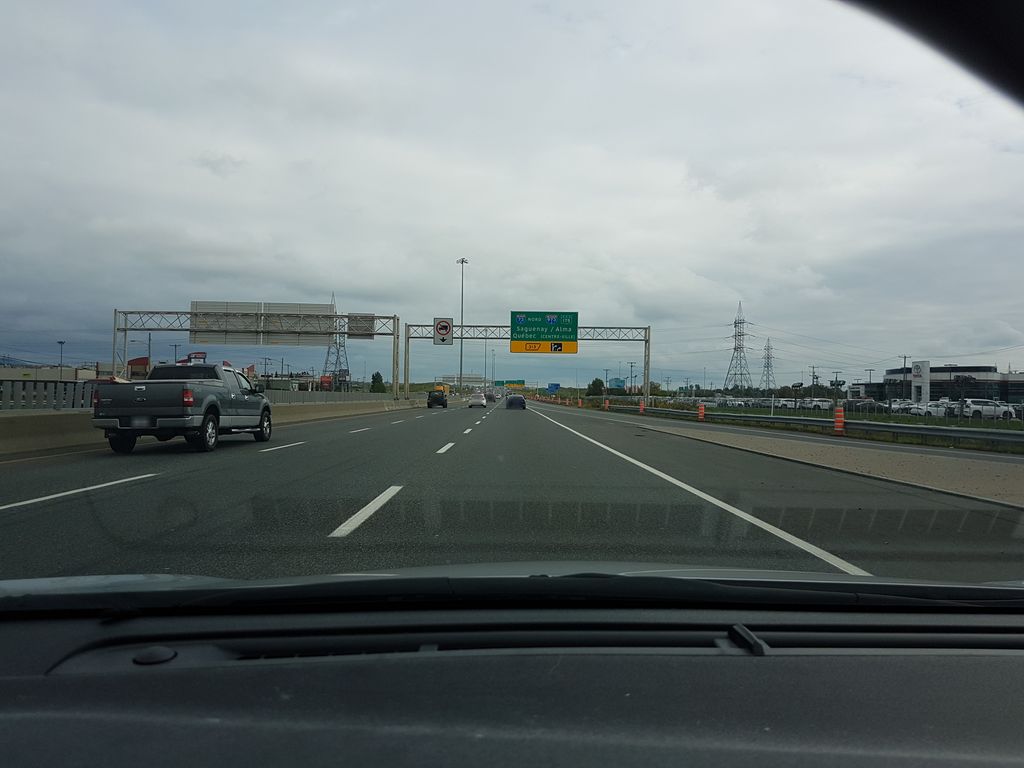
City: quebec_city